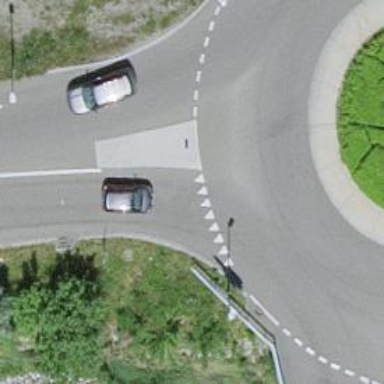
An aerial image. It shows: Primary highway with designated cycle lane.